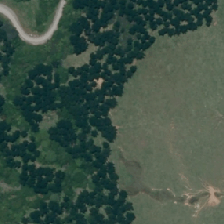
Land cover: high_producing_grassland